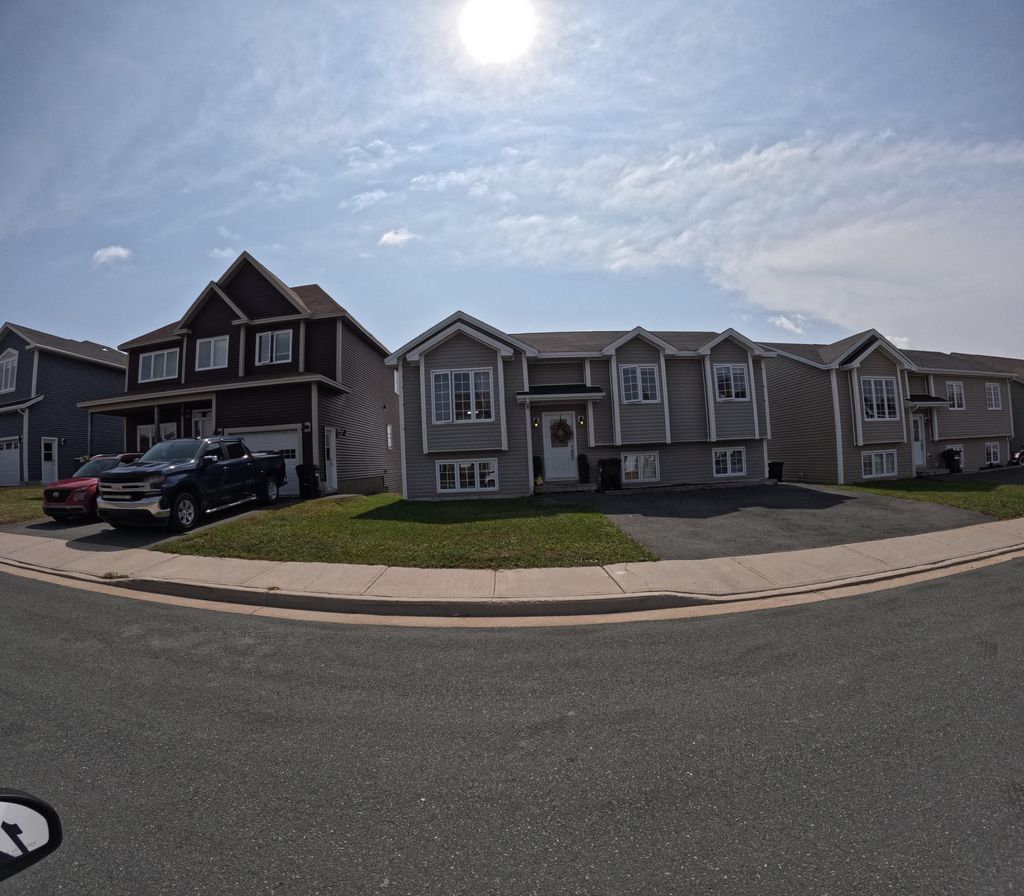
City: st_johns